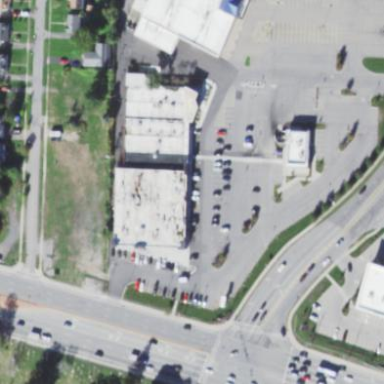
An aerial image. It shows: Retail area.